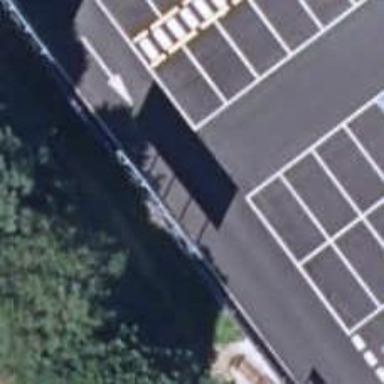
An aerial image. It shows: Parking aisle designated as service road.